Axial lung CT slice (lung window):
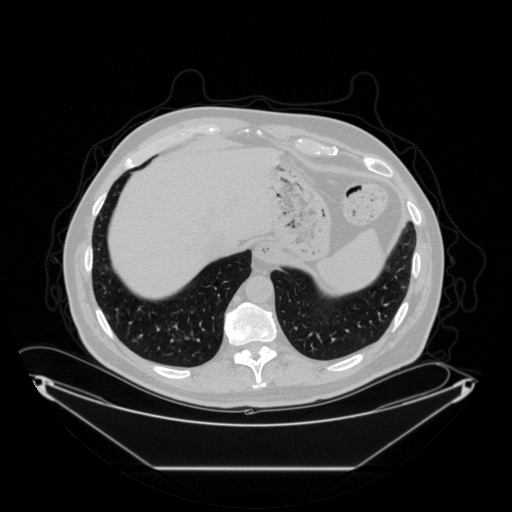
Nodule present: no